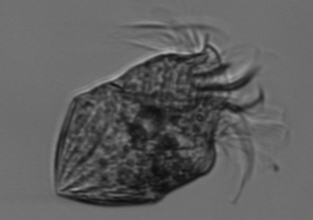
Label: Strombidium_morphotype1